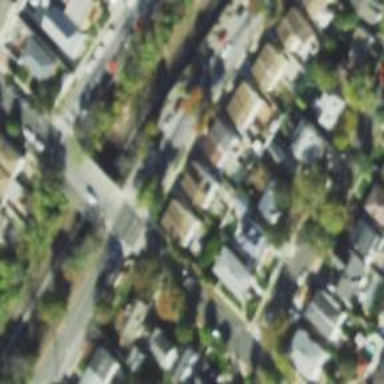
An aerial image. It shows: Residential road.